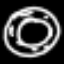
Label: donut